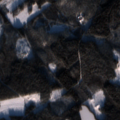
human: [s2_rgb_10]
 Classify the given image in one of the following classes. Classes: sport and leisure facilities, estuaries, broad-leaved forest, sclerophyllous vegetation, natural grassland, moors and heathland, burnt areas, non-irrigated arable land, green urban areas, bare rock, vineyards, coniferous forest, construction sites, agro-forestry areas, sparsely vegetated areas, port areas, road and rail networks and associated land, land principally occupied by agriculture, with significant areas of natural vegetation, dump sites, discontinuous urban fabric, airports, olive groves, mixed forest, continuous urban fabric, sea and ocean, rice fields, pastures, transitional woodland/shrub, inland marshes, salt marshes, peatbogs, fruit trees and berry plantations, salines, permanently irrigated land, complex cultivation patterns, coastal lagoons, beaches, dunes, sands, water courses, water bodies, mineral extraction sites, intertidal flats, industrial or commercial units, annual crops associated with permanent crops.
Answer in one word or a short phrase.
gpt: land principally occupied by agriculture, with significant areas of natural vegetation, coniferous forest, mixed forest